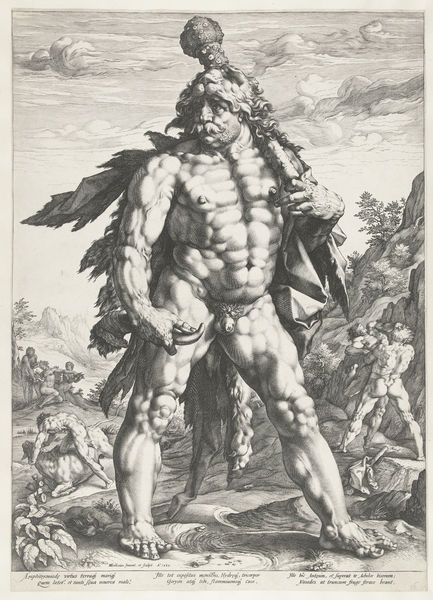
Titel: De grote Hercules
Künstler: Hendrick Goltzius
Standort: Amsterdam
Institution: Rijksmuseum
Schlagwörter: baum, flügel, gott, himmel, kampf, mann, nackt, weiß, wolken, bäume, landschaft, menschen, abend, brust, grau, licht, männer, schwarz, zeichnung, weg, kleidung, tot, bild, ebene, natur, blatt, krieg, muskeln, penis, unterschrift, buch, druck, radierung, stich, seite, knüppel, waffe, zeus, landscahft, löwe, kupferstich, stier, herkules, keule, szepter, klauen, monster, riese, koloss, gigant, herules